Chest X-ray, PA view. Patient: 36 years old, sex M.
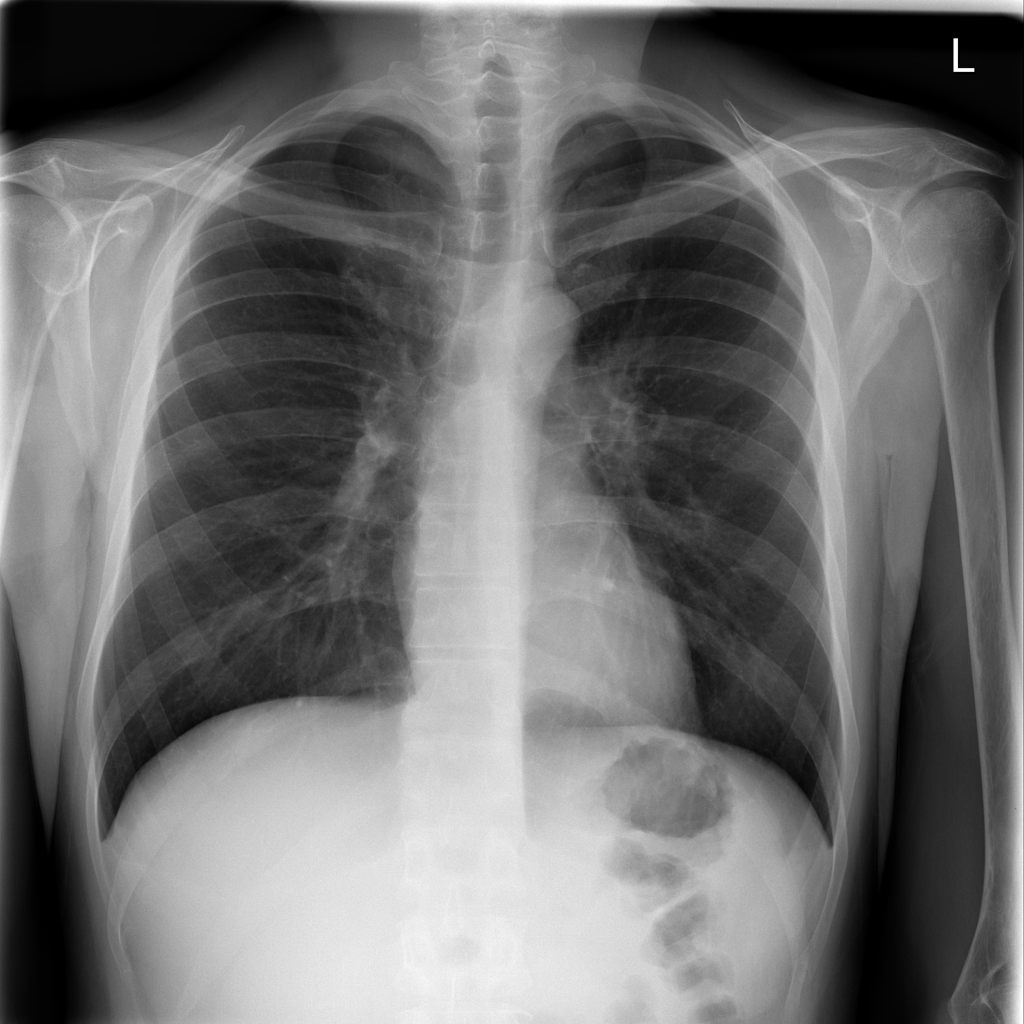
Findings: No Finding